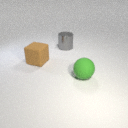
large brown rubber cube to the left of large gray metal cylinder